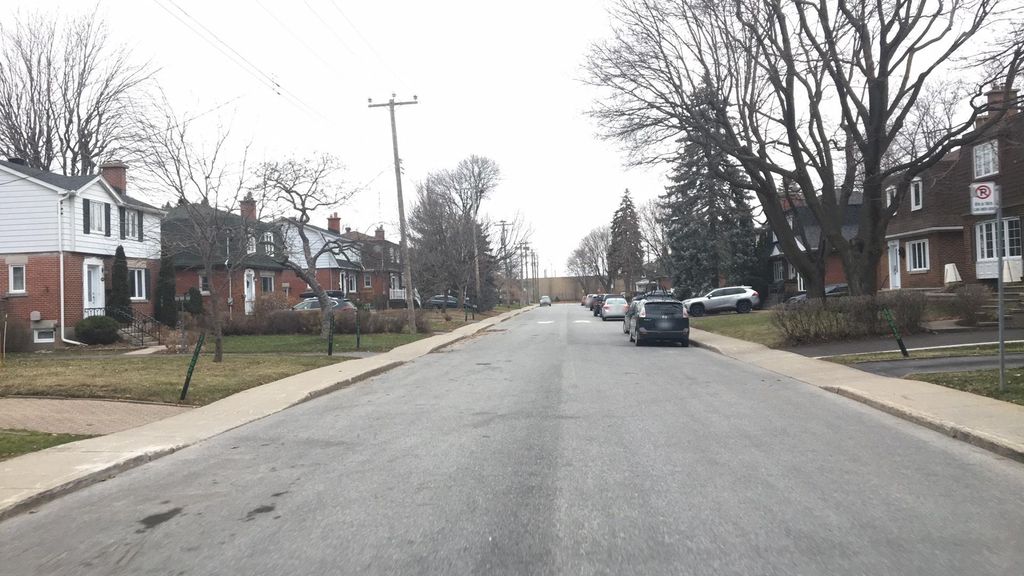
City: montreal